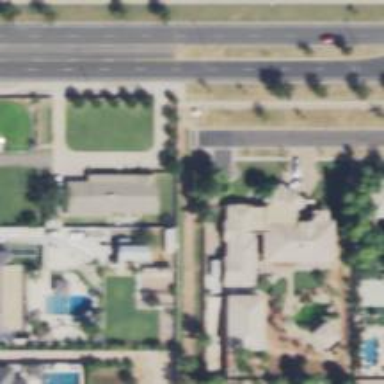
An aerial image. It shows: Alleyway designated as service road.